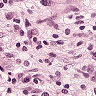
Metastatic tissue present: yes